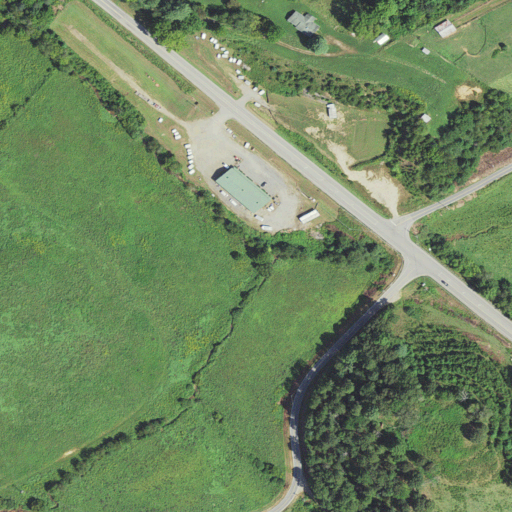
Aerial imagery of valley in North Carolina named Carter Cove containing pasture, open development, mixed forest, deciduous forest, medium intensity development, low intensity development, and shrub